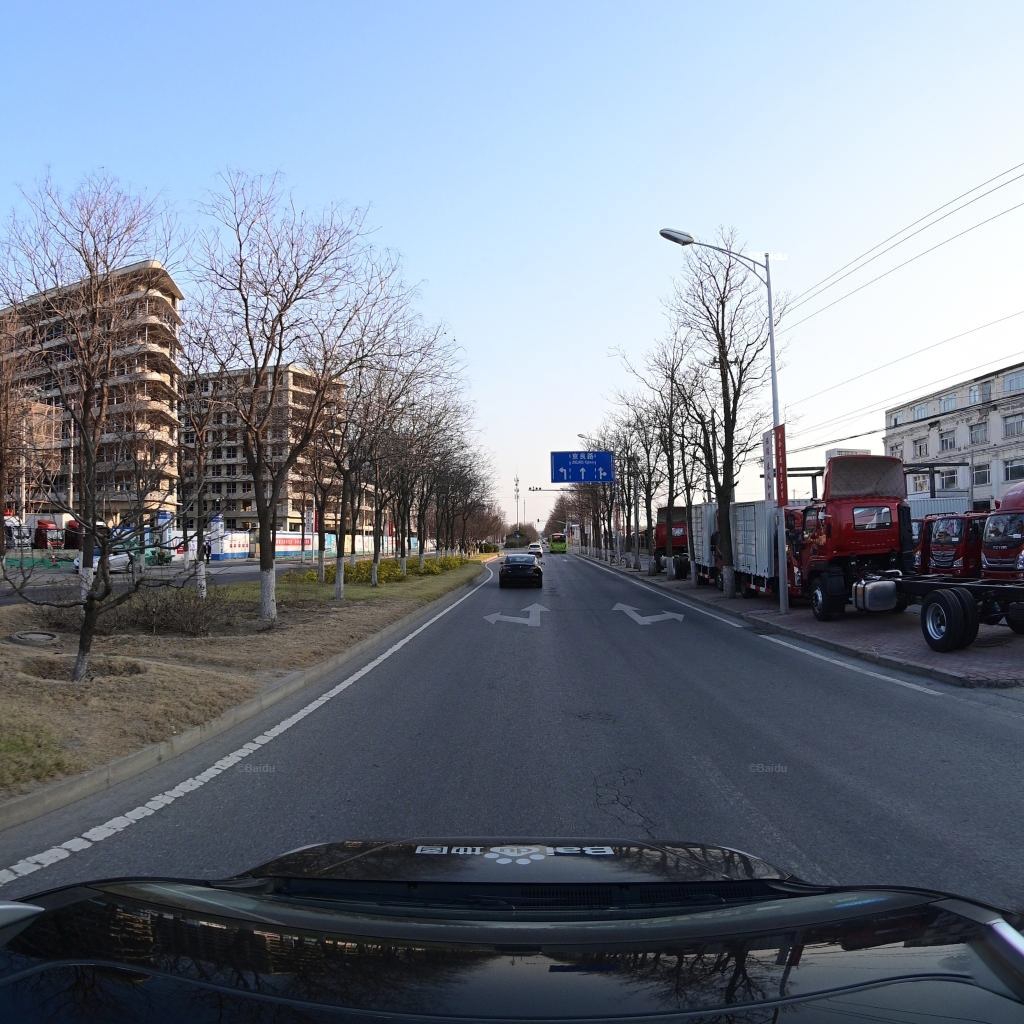
Region: Fengtai
Road damage annotations: alligator crack, manhole cover, alligator crack